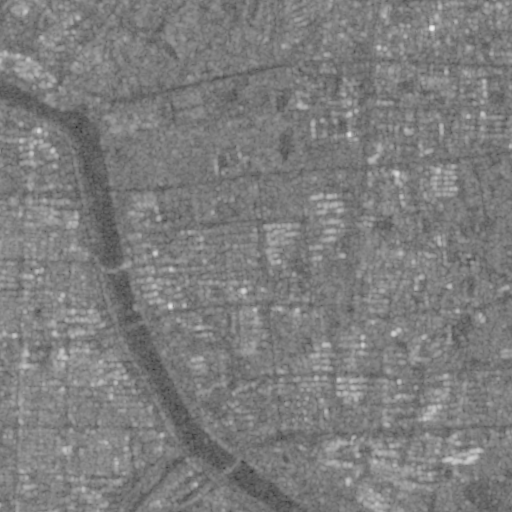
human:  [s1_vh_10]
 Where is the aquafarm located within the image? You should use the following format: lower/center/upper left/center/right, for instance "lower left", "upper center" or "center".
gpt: The aquafarm is located in the lower right of the image.
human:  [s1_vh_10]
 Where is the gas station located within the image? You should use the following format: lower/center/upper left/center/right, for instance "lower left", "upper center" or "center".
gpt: The gas station is located in the center of the image.
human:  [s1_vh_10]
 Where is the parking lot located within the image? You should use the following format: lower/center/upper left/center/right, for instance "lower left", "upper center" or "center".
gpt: The parking lot is located in the upper right of the image.
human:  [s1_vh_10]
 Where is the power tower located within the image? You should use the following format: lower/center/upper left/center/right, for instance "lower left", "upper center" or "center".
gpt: The power tower is located in the lower of the image.
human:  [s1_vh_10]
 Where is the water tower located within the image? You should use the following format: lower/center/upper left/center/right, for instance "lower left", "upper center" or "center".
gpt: The water tower is located in the upper center of the image.
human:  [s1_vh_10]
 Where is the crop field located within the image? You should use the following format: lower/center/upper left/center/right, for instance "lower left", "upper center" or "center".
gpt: There is no crop field in the image.

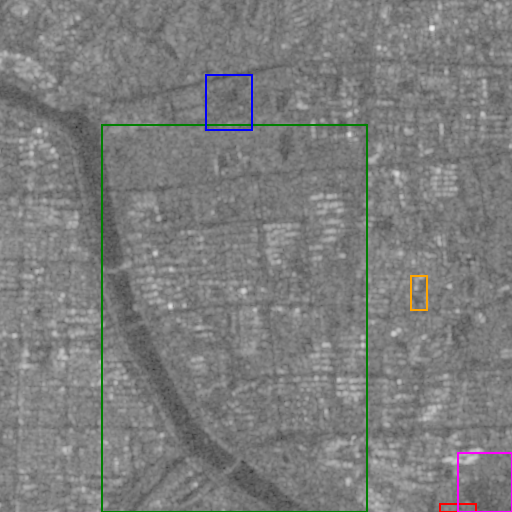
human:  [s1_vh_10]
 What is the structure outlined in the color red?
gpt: The structure outlined in red is an aquafarm.
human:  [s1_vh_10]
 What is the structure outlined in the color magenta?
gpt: The structure outlined in magenta is a crop field.
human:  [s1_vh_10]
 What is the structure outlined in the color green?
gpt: The structure outlined in green is a park.
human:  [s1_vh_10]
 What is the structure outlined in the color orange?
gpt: The structure outlined in orange is a parking lot.
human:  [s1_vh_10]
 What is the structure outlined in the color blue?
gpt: The structure outlined in blue is a wastewater plant.
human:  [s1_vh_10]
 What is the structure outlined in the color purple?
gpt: There is no purple outline.